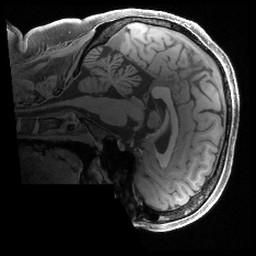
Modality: T1w
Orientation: sagittal
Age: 35
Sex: female
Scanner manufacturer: siemens
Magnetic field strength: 3 T
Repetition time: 2.4 s
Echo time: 0.00241 s